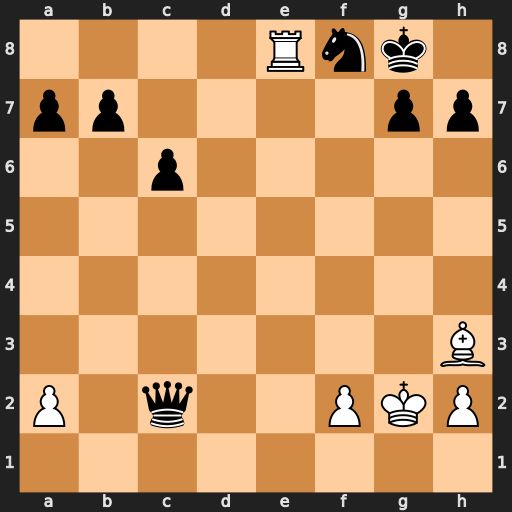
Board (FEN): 4Rnk1/pp4pp/2p5/8/8/7B/P1q2PKP/8
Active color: w
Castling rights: -
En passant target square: -
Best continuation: Be6+ Kh8 Rxf8#